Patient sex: F
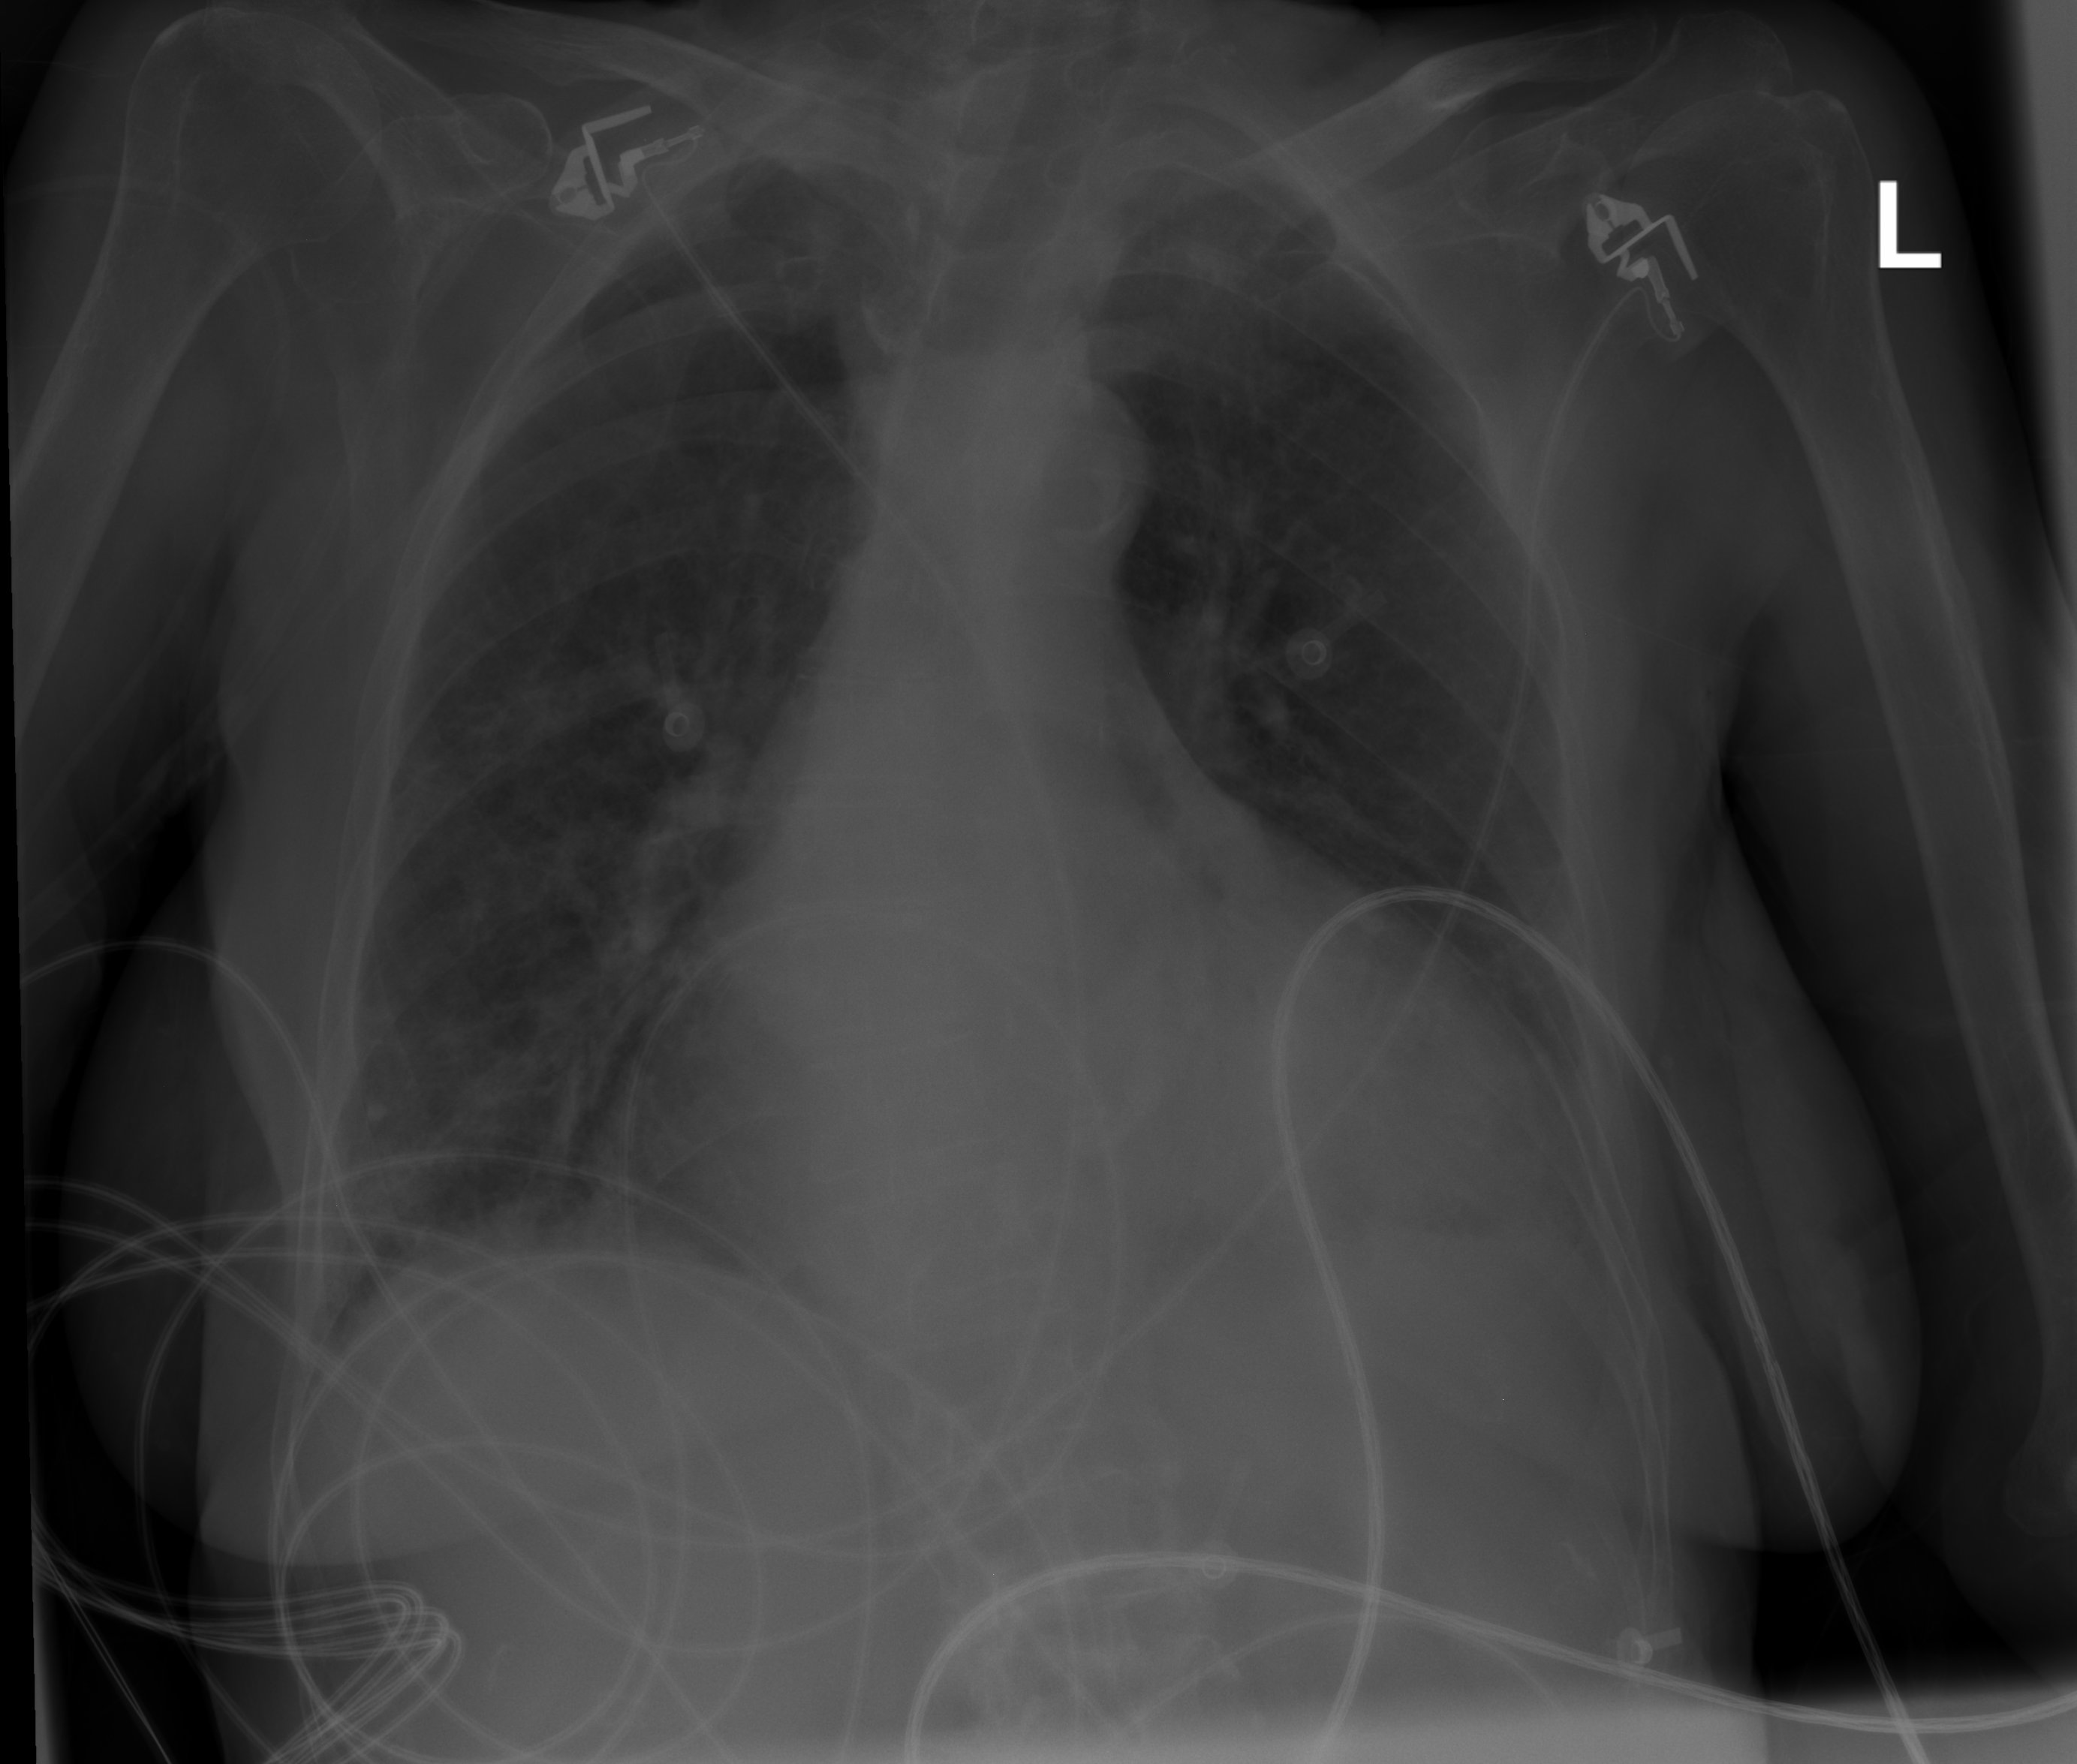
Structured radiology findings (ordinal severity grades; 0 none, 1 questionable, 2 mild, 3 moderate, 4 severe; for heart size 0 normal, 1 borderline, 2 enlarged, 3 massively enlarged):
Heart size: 2
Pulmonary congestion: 0
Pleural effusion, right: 2
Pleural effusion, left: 2
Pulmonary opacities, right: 2
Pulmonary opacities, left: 0
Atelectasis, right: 0
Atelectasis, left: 2